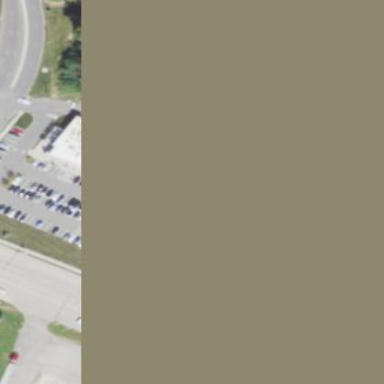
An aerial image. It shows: Commercial building.